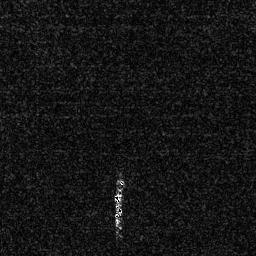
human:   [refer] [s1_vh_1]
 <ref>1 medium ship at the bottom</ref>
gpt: <box>[[42, 68, 48, 86, 0]]</box>